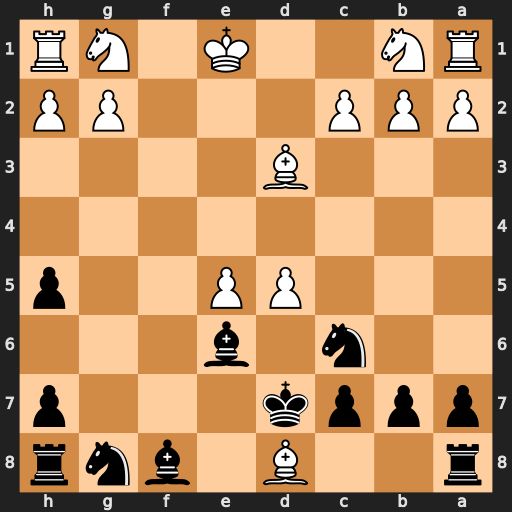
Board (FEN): r2B1bnr/pppk3p/2n1b3/3PP2p/8/3B4/PPP3PP/RN2K1NR
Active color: b
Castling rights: KQ
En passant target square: -
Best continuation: Bxd5 Nc3 Bxg2